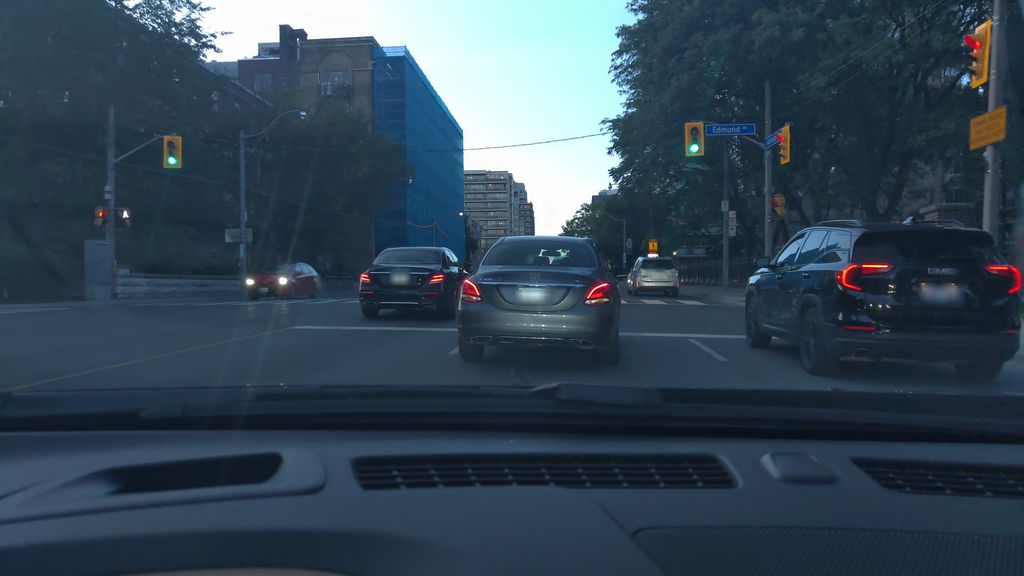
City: toronto